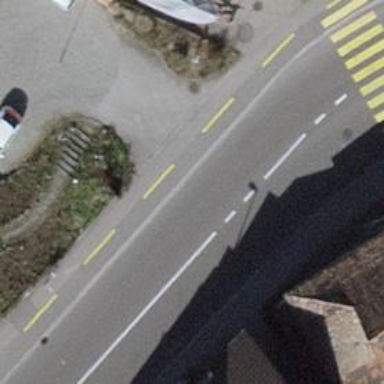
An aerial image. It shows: Bus stop with platform for public transport.